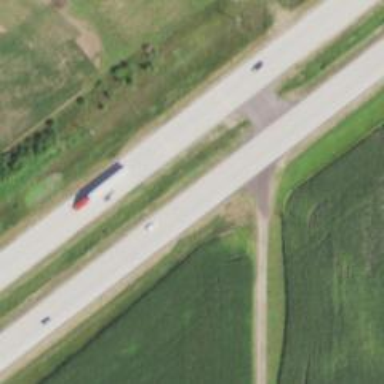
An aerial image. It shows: Expressway with asphalt surface classified as trunk highway.